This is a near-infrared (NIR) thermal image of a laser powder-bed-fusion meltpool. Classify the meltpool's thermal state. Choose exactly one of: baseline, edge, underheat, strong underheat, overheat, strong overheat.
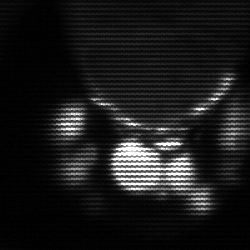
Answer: baseline